Field crop: maize
Growth stage: 2
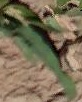
Species: maize